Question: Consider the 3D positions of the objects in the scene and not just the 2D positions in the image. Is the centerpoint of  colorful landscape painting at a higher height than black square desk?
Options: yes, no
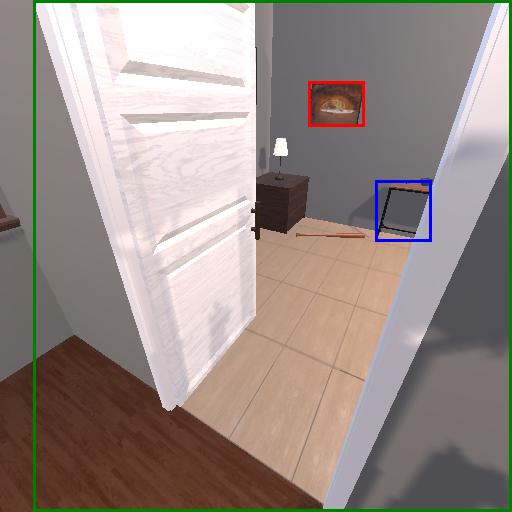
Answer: yes